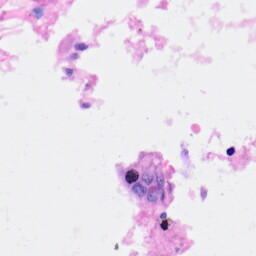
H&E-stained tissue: Heart